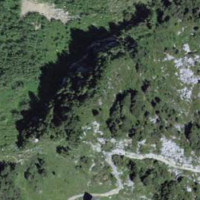
EUNIS habitat code: 26
Species observed at this site:
Polystichum lonchitis
Asplenium viride